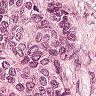
Metastatic tissue present: yes